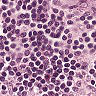
Metastatic tissue present: no